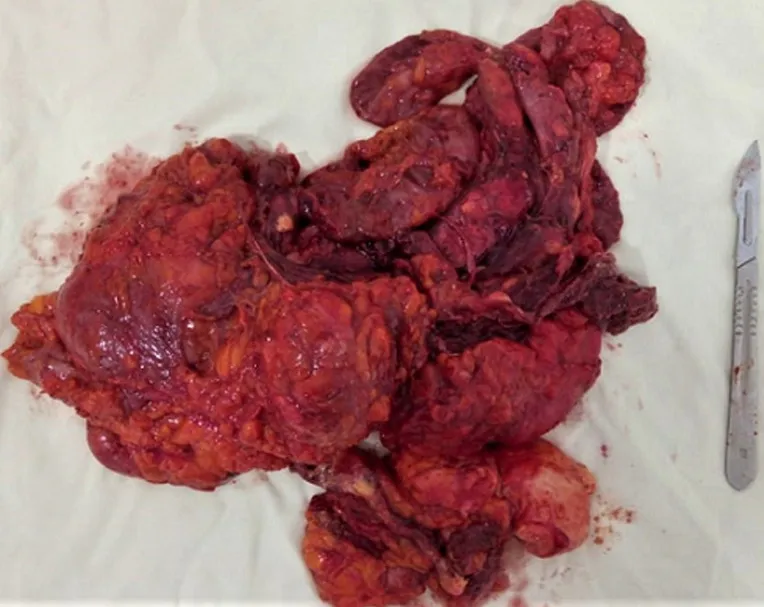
resected specimen.
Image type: medical_photograph (other_medical_photograph)